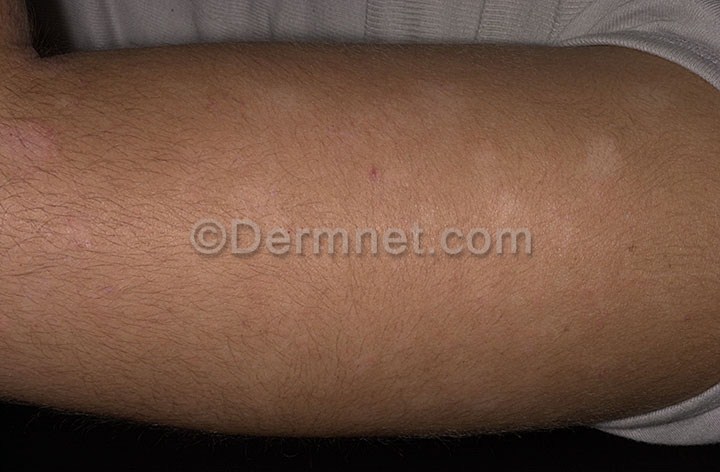
Disease: Atopic Dermatitis Photos